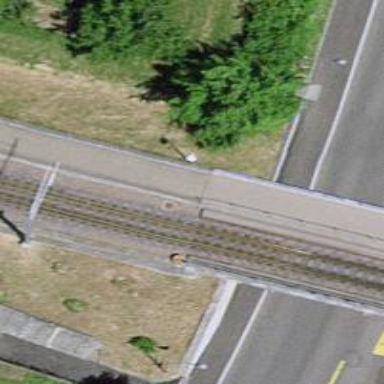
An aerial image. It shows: Railway switch.